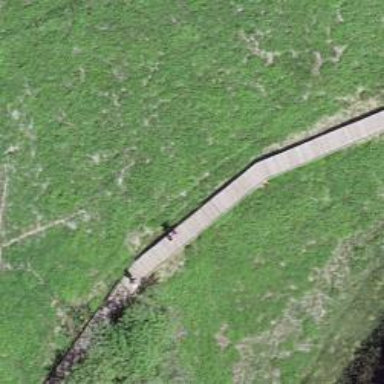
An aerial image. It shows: Path.